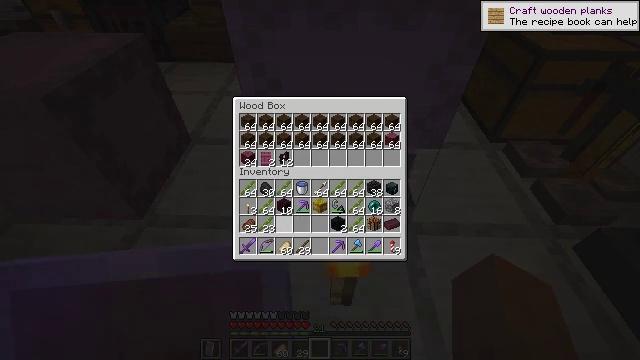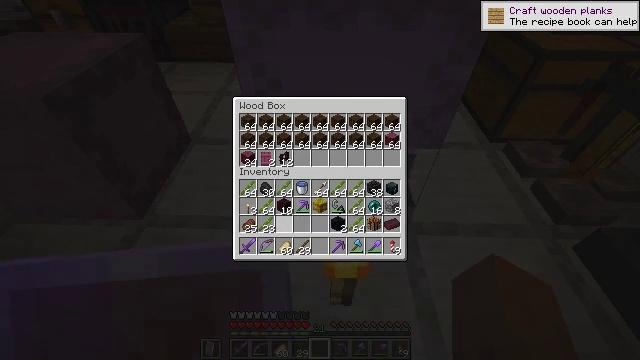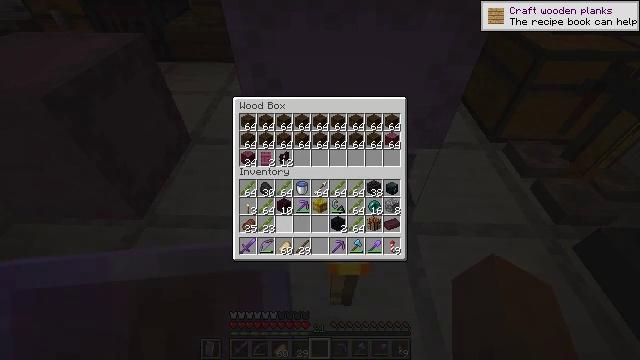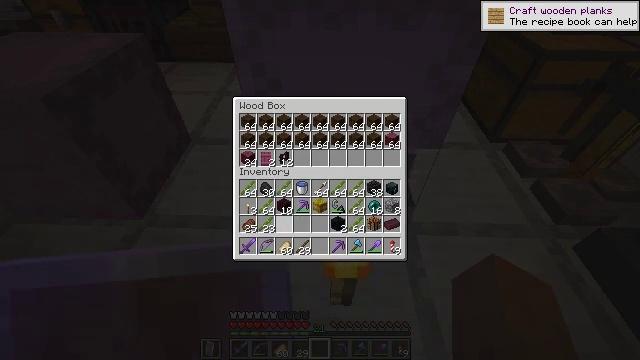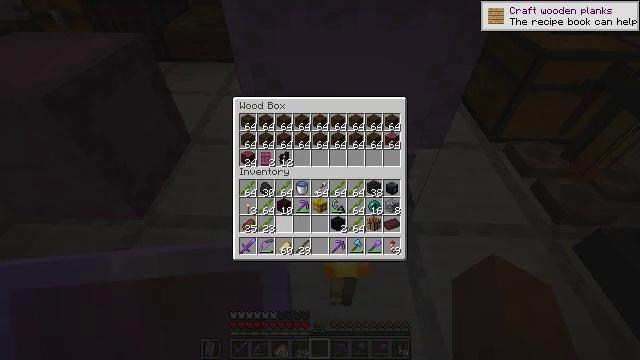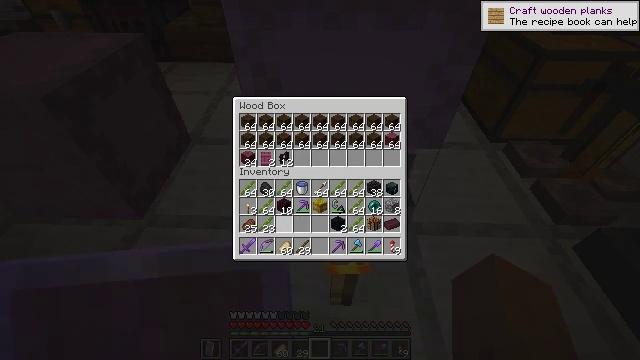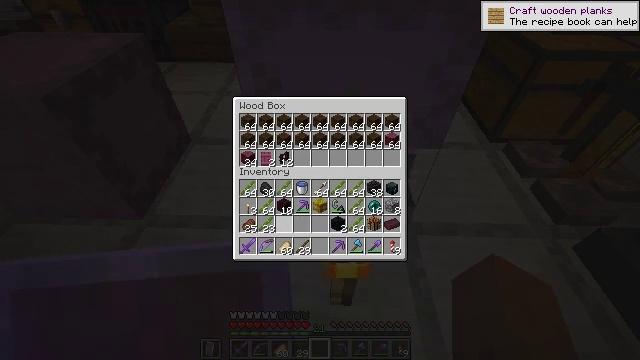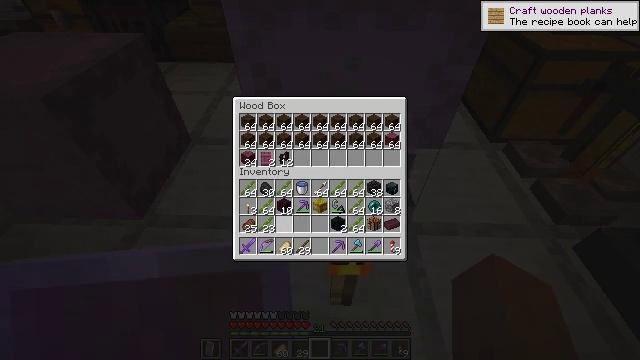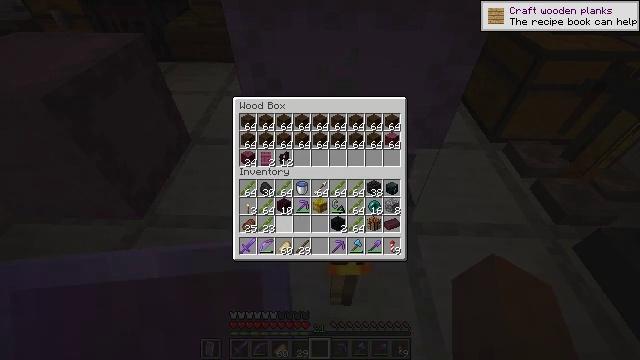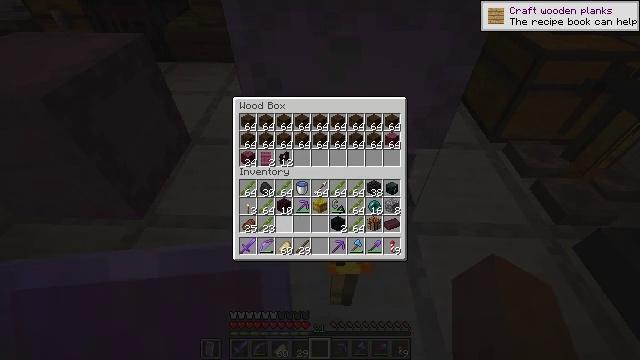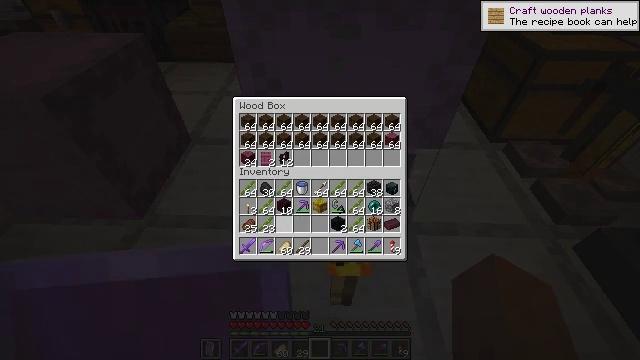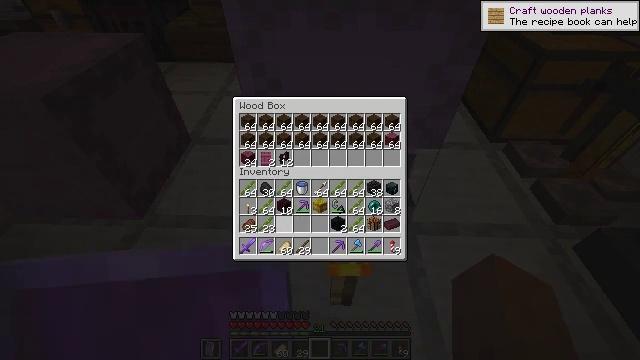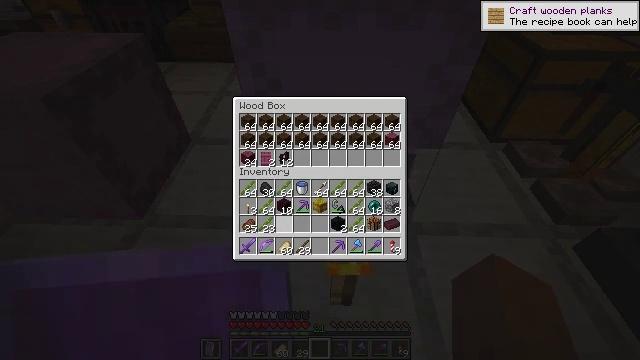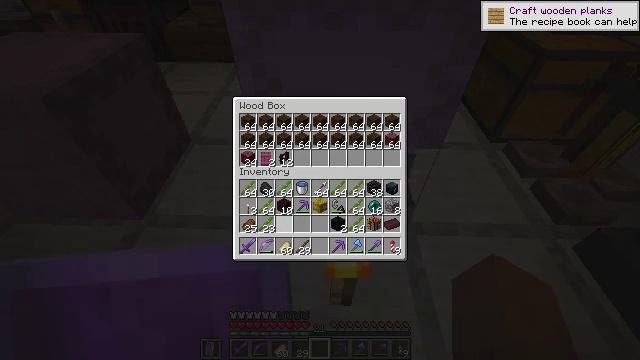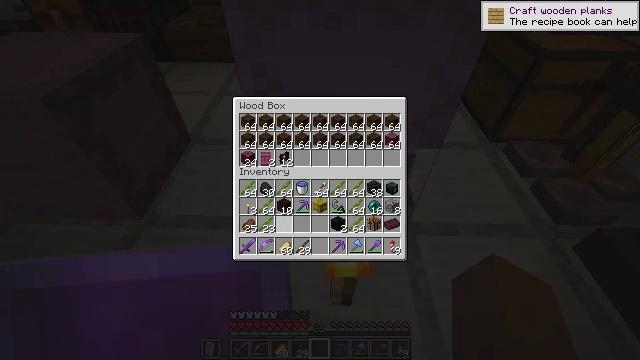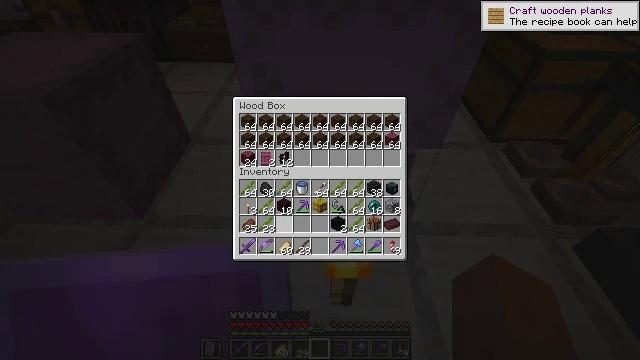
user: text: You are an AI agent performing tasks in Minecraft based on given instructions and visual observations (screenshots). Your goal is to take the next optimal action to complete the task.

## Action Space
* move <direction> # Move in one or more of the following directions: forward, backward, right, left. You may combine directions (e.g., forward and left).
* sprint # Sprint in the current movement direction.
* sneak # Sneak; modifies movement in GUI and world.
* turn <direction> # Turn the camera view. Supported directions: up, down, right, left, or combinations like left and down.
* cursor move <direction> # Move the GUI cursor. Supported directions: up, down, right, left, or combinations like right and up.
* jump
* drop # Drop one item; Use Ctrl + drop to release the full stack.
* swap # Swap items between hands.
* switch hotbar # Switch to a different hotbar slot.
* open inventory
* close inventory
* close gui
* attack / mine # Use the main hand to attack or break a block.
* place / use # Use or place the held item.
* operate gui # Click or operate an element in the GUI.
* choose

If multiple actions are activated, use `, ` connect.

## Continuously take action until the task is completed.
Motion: motion action
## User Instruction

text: Put netherrack into a furnace to craft nether brick.
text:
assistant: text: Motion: no_op
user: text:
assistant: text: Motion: no_op
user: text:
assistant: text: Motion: no_op
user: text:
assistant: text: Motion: no_op
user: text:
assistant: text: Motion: no_op
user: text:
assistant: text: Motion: no_op
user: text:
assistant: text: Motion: no_op
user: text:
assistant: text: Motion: no_op
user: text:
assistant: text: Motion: no_op
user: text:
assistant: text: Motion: no_op
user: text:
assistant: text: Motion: no_op
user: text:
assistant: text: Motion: no_op
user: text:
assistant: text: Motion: no_op
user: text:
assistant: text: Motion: no_op
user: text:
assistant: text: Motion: no_op
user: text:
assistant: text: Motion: no_op
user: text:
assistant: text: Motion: no_op
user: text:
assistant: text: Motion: no_op
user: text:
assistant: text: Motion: no_op
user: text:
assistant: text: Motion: no_op
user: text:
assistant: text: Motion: no_op
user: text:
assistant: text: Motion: no_op
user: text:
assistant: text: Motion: no_op
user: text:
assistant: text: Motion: no_op
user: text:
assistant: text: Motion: no_op
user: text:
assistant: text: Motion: no_op
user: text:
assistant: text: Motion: no_op
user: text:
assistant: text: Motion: no_op
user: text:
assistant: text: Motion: no_op
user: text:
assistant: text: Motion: no_op